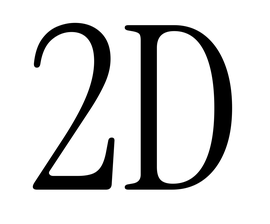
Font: InstrumentSerif-Regular